Identify the alterations between these two images.
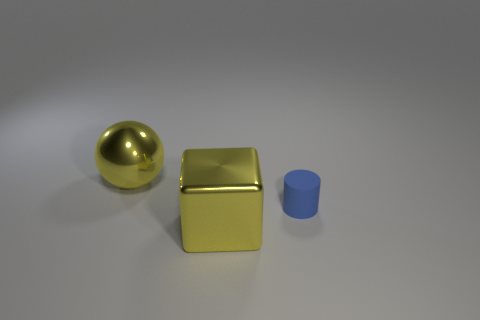
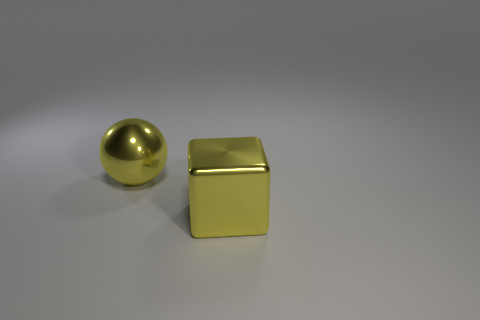
the cylinder is gone
the tiny blue matte cylinder on the right side of the yellow metallic cube is gone
the blue thing has disappeared
the tiny rubber object is gone
the small blue matte cylinder that is right of the big metallic block is no longer there
the tiny blue matte cylinder that is to the right of the large metal cube is no longer there